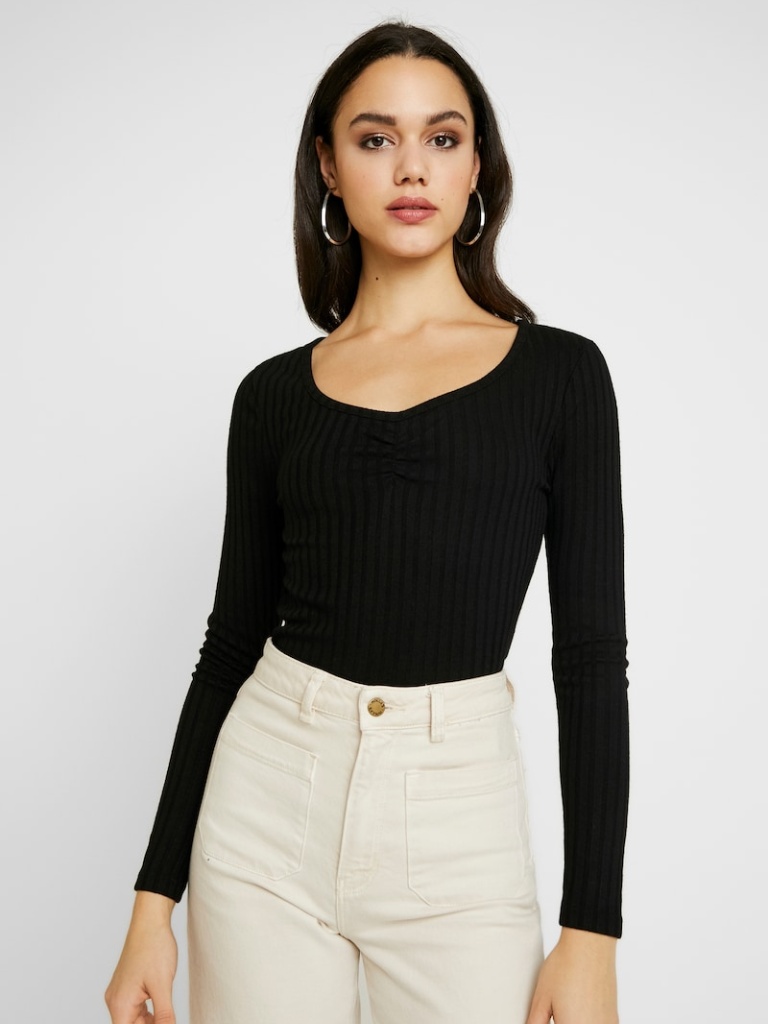
knit tight a long-sleeved with the sleeves down cropped length Fully Tucked in scoop sweater